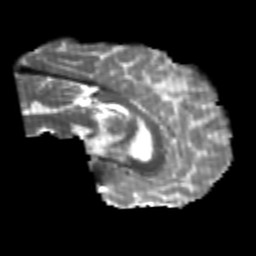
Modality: T2w
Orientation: sagittal
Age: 22
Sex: male
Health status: healthy
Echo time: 0.074 s